Field crop: tomato
Growth stage: 1
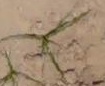
Species: cyperus